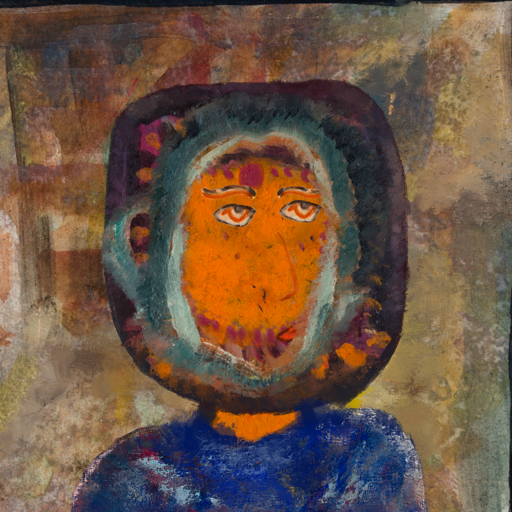
Background: Mosgoul, Head And Neck Side: Doll_w_Hair, Face Side: Experience, Bust: Irani, Hair Side: Boggyland, Head Accessory: Blank, Second Necklace: Blank, Necklace: Blank, Baby: Blank